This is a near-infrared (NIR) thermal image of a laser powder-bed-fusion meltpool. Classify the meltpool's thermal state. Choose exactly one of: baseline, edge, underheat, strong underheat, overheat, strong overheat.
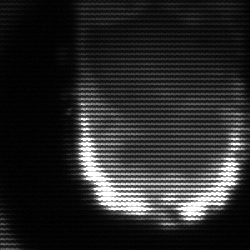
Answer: baseline